Question: I am having a peculiar problem and I am hoping someone has encountered this before and solved this or knows about this issue and has good knowledge as what is causing this.
I am creating a site using HTML5-Boilerplate v4.3.0 and in that i have the regular conditional statements for IE ( to force browser to use the latest rendering engine) like shown here...
'''
<!--[if HTML5]><![endif]-->
<!doctype html>
<!--[if lt IE 7]> <html class="ie ie6 lte9 lte8 lte7" lang="en"> <![endif]-->
<!--[if IE 7]> <html class="ie ie7 lte9 lte8 lte7" lang="en"> <![endif]-->
<!--[if IE 8]> <html class="ie ie8 lte9 lte8" lang="en"> <![endif]-->
<!--[if IE 9]> <html class="ie ie9 lte9" lang="en"> <![endif]-->
<!--[(gte IE 9)|!(IE)]><!--> <html class="no-js" lang="en"> <!--<![endif]-->
<head>
<!--[if !HTML5]>
<meta http-equiv="X-UA-Compatible" content="IE=edge,chrome=1">
<![endif]-->
<meta charset="utf-8"> ....
<!--- End Meta tags -->
'''
Now I have these codes based on the <URL>
I also have a small conditional statement in the body tag which targets the IE and if the version is less than 9 then it displays a div like shown here...
'''
<body>
<!--[if lt IE 9]>
<p class="browsehappy">You are using an <strong>outdated</strong> browser. Please upgrade your browser to improve your experience. This site was designed to work with modern browsers like Internet Explorer 9 or above, Firefox, Chrome, etc.</p>
<![endif]-->
.......
</body>
'''
the css element for the class "browsehappy" goes like this...
'''
.browsehappy {
margin: 0.2em 0;
background: #ccc;
color: #000;
padding: 0.2em 0;
position:fixed;
top: 0;
left: 0;
z-index: 1000;
background-color: #fff;
font-size: 14px;
width: 100%;
text-align: center;
}
'''
I am running IIS7 and/or apache based Xampp as my webserver. And I know in many online help sites they say the best method to force IE to open in a particular mode is to use server configuration files. hence i created the files...
'''
<?xml version="1.0" encoding="utf-8"?>
<configuration>
<system.webServer>
<httpProtocol>
<customHeaders>
<clear />
<add name="X-UA-Compatible" value="IE=10" />
</customHeaders>
</httpProtocol>
</system.webServer>
</configuration>
'''
web.config for IIS7 and...
'''
<IfModule mod_headers.c>
Header set X-UA-Compatible "IE=edge"
# 'mod_headers' can't match based on the content-type, however, we only
# want to send this header for HTML pages and not for the other resources
<FilesMatch "\.(appcache|crx|css|eot|gif|htc|ico|jpe? g|js|m4a|m4v|manifest|mp4|oex|oga|ogg|ogv|otf|pdf|png|safariextz|svgz?|ttf|vcf|webapp|webm|webp|woff|xml|xpi)$">
Header unset X-UA-Compatible
</FilesMatch>
</IfModule>
'''
part of .htaccess for apache
Everything works just fine if I have the server config files in my folder with the html files.
But part of my problem is that I dont have any control over or even access to the final webserver the site is going to reside in. So I have to come up with a solution that does not involve server config files.
Now the conditional statement at the top , before the head tag, seems to be working. When opened in IE9 it opens up in IE 9 compatibility view browser mode and IE9 standards documents mode (as opposed to IE7 documents mode and IE9 comaptibility)
But, the conditional statement inside the body tag is not functioning right. Now as i had mentioned since i dont have control over the final webserver of the site, i removed the config files from the root folder and used the meta tag approach to force the browser.

that is my screenshot when opened in IE9 without the server config files in the root folder. With the config files it behaves correctly.
Now my question is even though the browser is opened in the IE9 mode why is the division showing up?
Any help would be greatly appreciated. Thanks in advance.
p.s: output works fine when opened in ie11. have not tested in ie10.
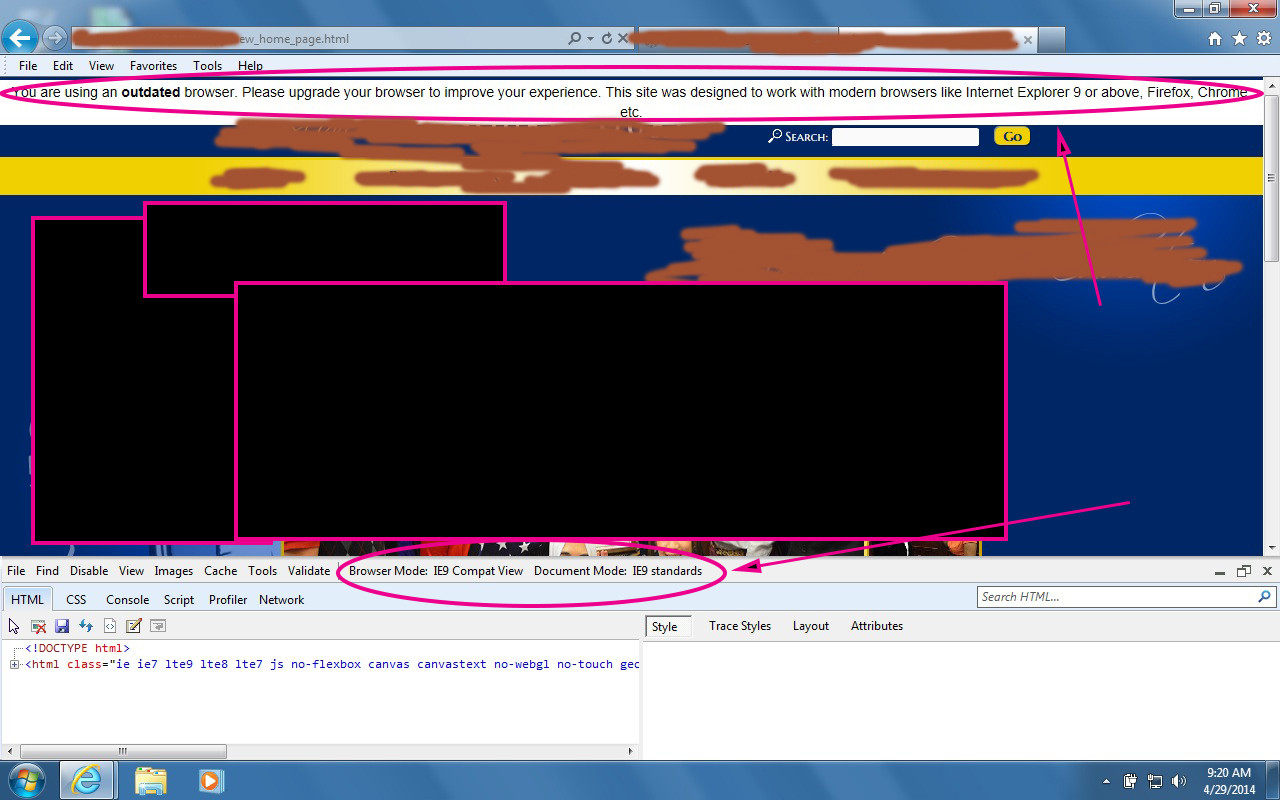
Answer: Since the site opens in IE9 Compat View, I suspect that you are hosting this locally and the page is loading in the Intranet Zone. This will affect the results compared to if you host on the internet. You might (temporarily) uncheck the "Display intranet sites in Compatibility View" setting in IE's Compatibility View settings to see if this changes the result.